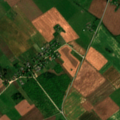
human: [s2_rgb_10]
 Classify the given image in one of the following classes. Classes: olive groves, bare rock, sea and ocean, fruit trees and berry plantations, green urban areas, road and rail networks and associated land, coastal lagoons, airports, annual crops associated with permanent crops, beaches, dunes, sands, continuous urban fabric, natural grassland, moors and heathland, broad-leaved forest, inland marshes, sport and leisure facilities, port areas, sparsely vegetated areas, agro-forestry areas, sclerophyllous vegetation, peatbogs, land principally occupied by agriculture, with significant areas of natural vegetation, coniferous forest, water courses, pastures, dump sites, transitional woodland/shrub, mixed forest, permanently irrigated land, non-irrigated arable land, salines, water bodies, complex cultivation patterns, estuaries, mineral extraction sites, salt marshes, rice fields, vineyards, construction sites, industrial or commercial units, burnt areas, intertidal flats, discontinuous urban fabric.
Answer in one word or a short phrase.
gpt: discontinuous urban fabric, non-irrigated arable land, pastures, complex cultivation patterns